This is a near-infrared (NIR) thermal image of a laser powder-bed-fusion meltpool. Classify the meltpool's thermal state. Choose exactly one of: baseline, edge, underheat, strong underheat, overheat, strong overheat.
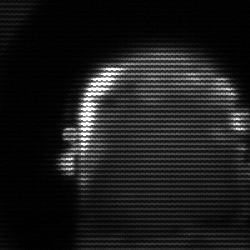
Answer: baseline